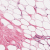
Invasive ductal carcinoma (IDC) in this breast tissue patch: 0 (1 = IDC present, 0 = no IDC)